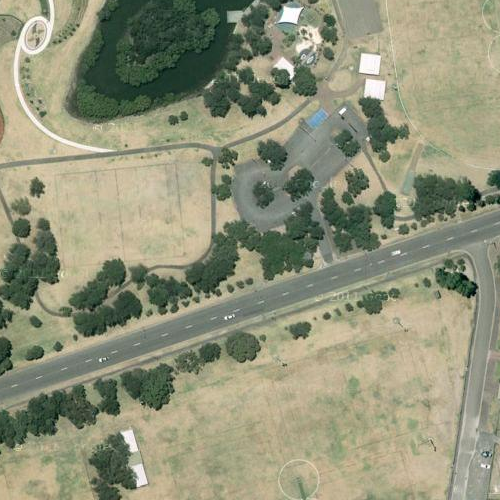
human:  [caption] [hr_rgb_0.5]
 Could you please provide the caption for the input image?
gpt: A big meadow with scattered bushes and small trees on it .

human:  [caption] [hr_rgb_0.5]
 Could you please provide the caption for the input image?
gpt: Some scattered bushes and small trees on the meadow with a narrow path go through the meadow .

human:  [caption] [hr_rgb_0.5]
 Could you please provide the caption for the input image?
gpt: A meadow with scattered bushes and small trees on it .

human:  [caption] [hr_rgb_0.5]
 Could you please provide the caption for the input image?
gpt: There are some scattered bushes and small trees on the meadow .

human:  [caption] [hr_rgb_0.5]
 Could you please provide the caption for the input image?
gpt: A meadow with scattered bushes and small trees on it while a narrow path go through the meadow .